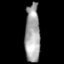
Tissue: lung
Cell type: Smooth muscle cells
Senescence score: 0.5458
Nuclear area (px): 862
Mean DAPI intensity: 162.277